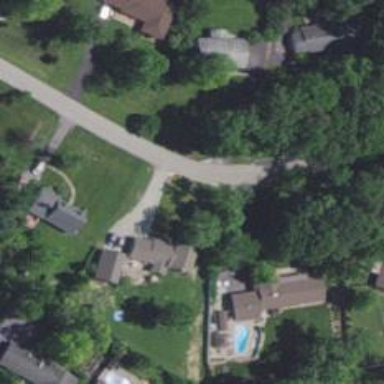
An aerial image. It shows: Residential road.